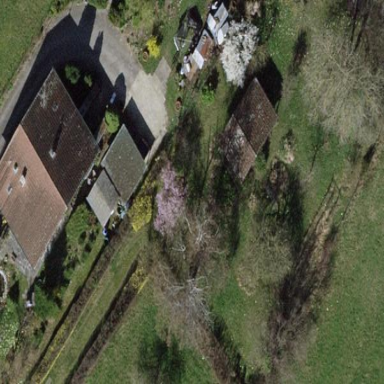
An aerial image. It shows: Residential area with lovely garden.